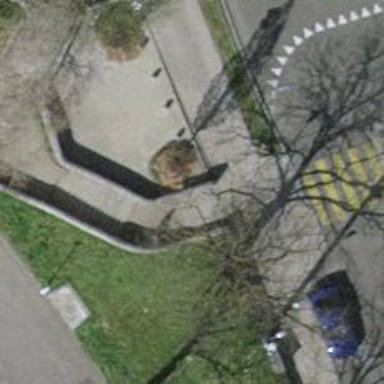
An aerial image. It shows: Steps on sett surface road.